Question: I have been attempting to install WiX 3.8 for Visual Studio 2013 RC all morning. Every time I attempt to load the "Merge Module Project" or any WiX-related extensions, I am met with a catastrophic error such as this:
'Catastrophic failure (Exception from HRESULT: 0x80000FFFF(E_UNEXPECTED))'
Anyone else receive this error before? If so - how did you fix it?
Thanks.
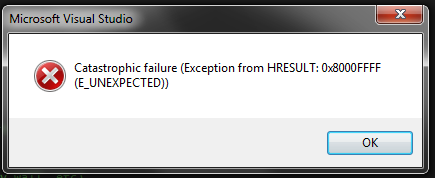
Answer: I simply reinstalled VS 2013 RC, and the error was fixed.